Field crop: maize
Growth stage: 2
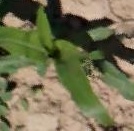
Species: maize